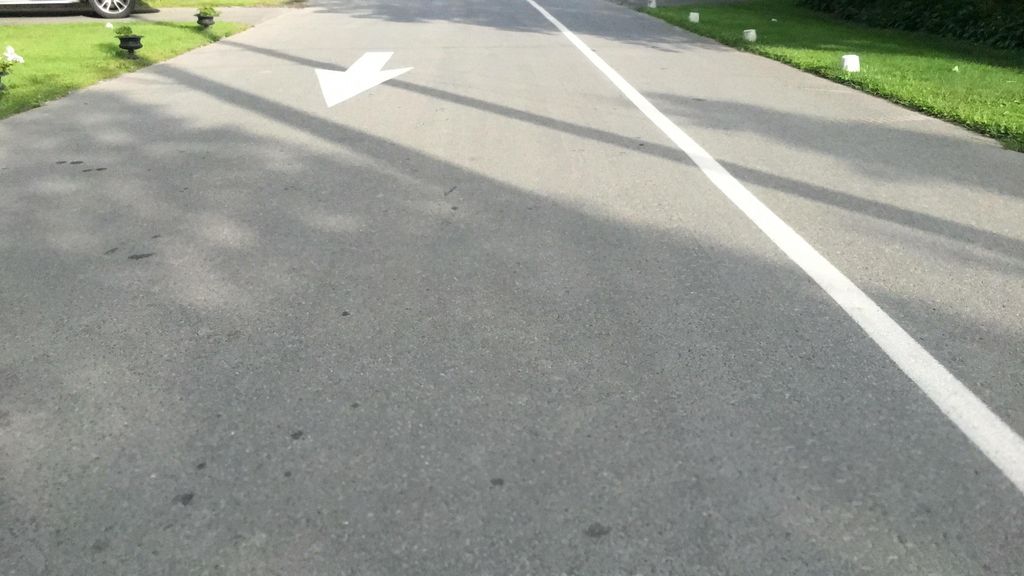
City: montreal